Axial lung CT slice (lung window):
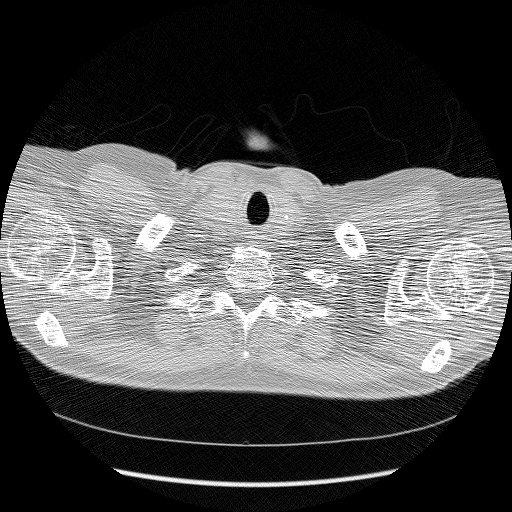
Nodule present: no